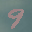
Label: 9